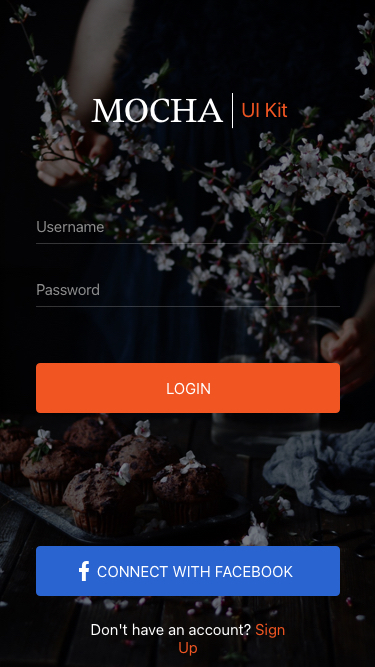
Text in this UI design:
Don't have an account? Sign Up
Username
Password
login
Connect with facebook
MOCHA
UI Kit